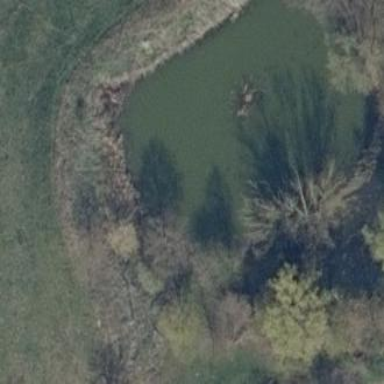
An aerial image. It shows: Pond with natural water.